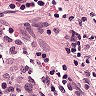
Metastatic tissue present: no